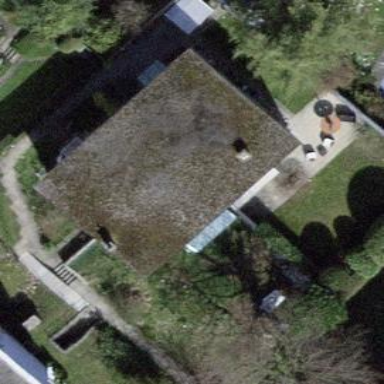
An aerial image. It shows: Building with tiled roof.